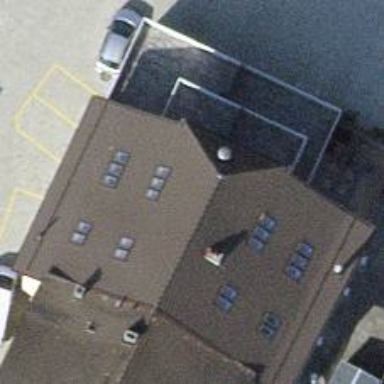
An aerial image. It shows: Restaurant.